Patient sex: M
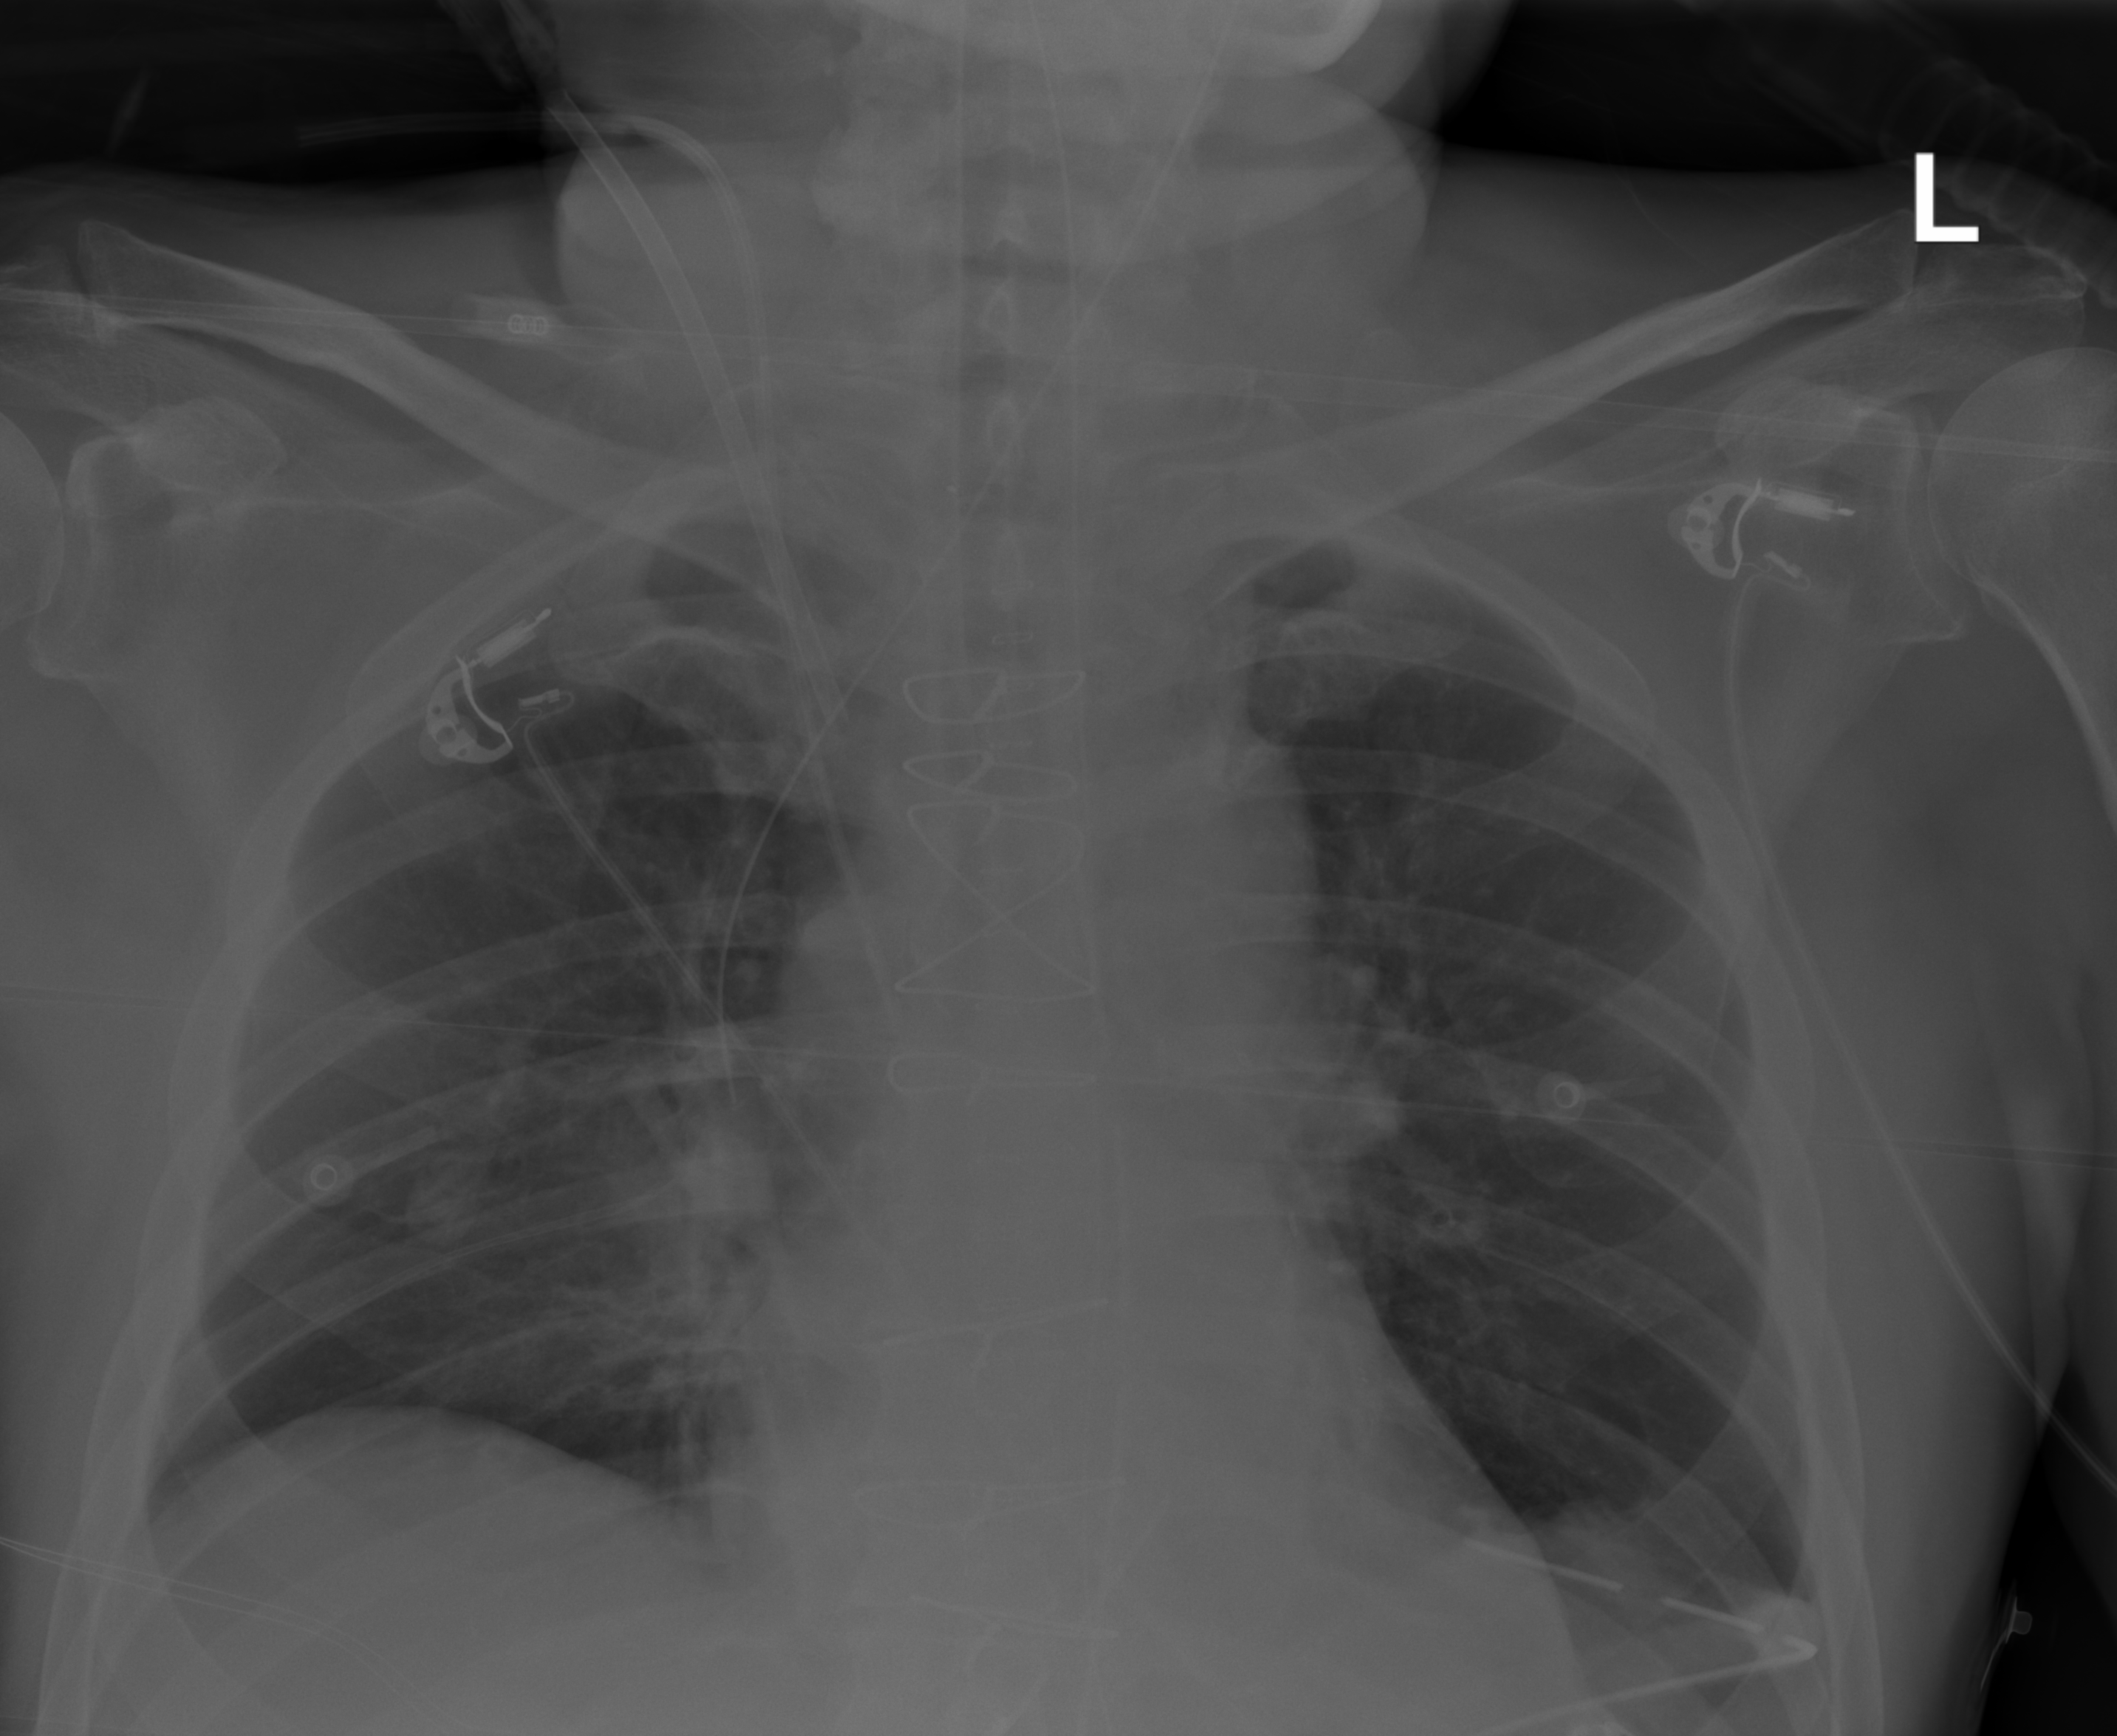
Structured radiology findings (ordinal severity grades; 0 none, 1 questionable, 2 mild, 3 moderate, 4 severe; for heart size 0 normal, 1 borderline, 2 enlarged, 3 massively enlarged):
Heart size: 0
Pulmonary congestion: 0
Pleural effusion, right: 0
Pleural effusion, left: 0
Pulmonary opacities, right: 1
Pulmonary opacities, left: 0
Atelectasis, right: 2
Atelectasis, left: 0